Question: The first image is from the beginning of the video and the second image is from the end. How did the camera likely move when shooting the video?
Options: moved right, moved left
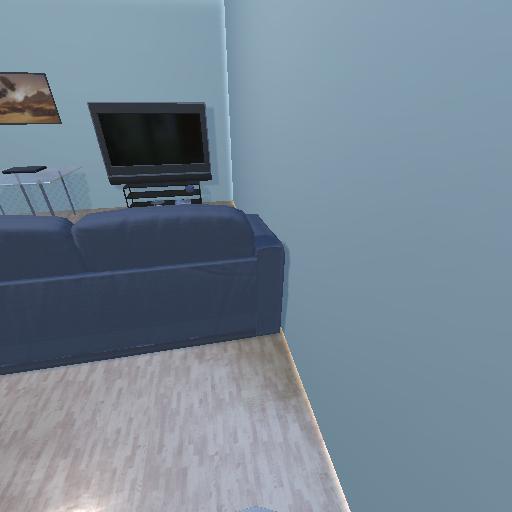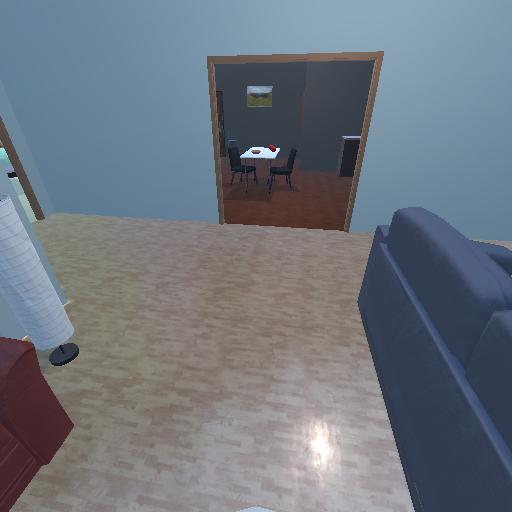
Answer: moved right